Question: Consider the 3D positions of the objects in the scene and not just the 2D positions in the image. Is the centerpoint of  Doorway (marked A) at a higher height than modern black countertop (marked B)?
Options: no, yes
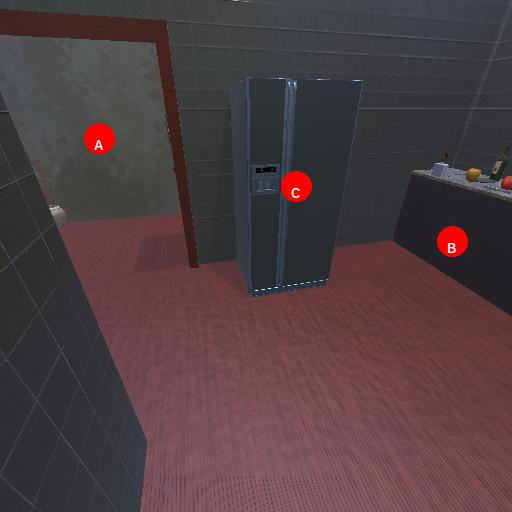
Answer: no